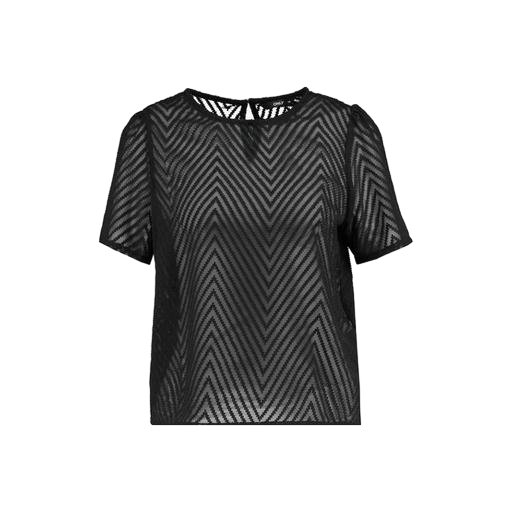
black geo-print t-shirt only macy, short-sleeve top only macy, black plus size printed t-shirt only macy, white background